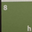
Piece: xx